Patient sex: M
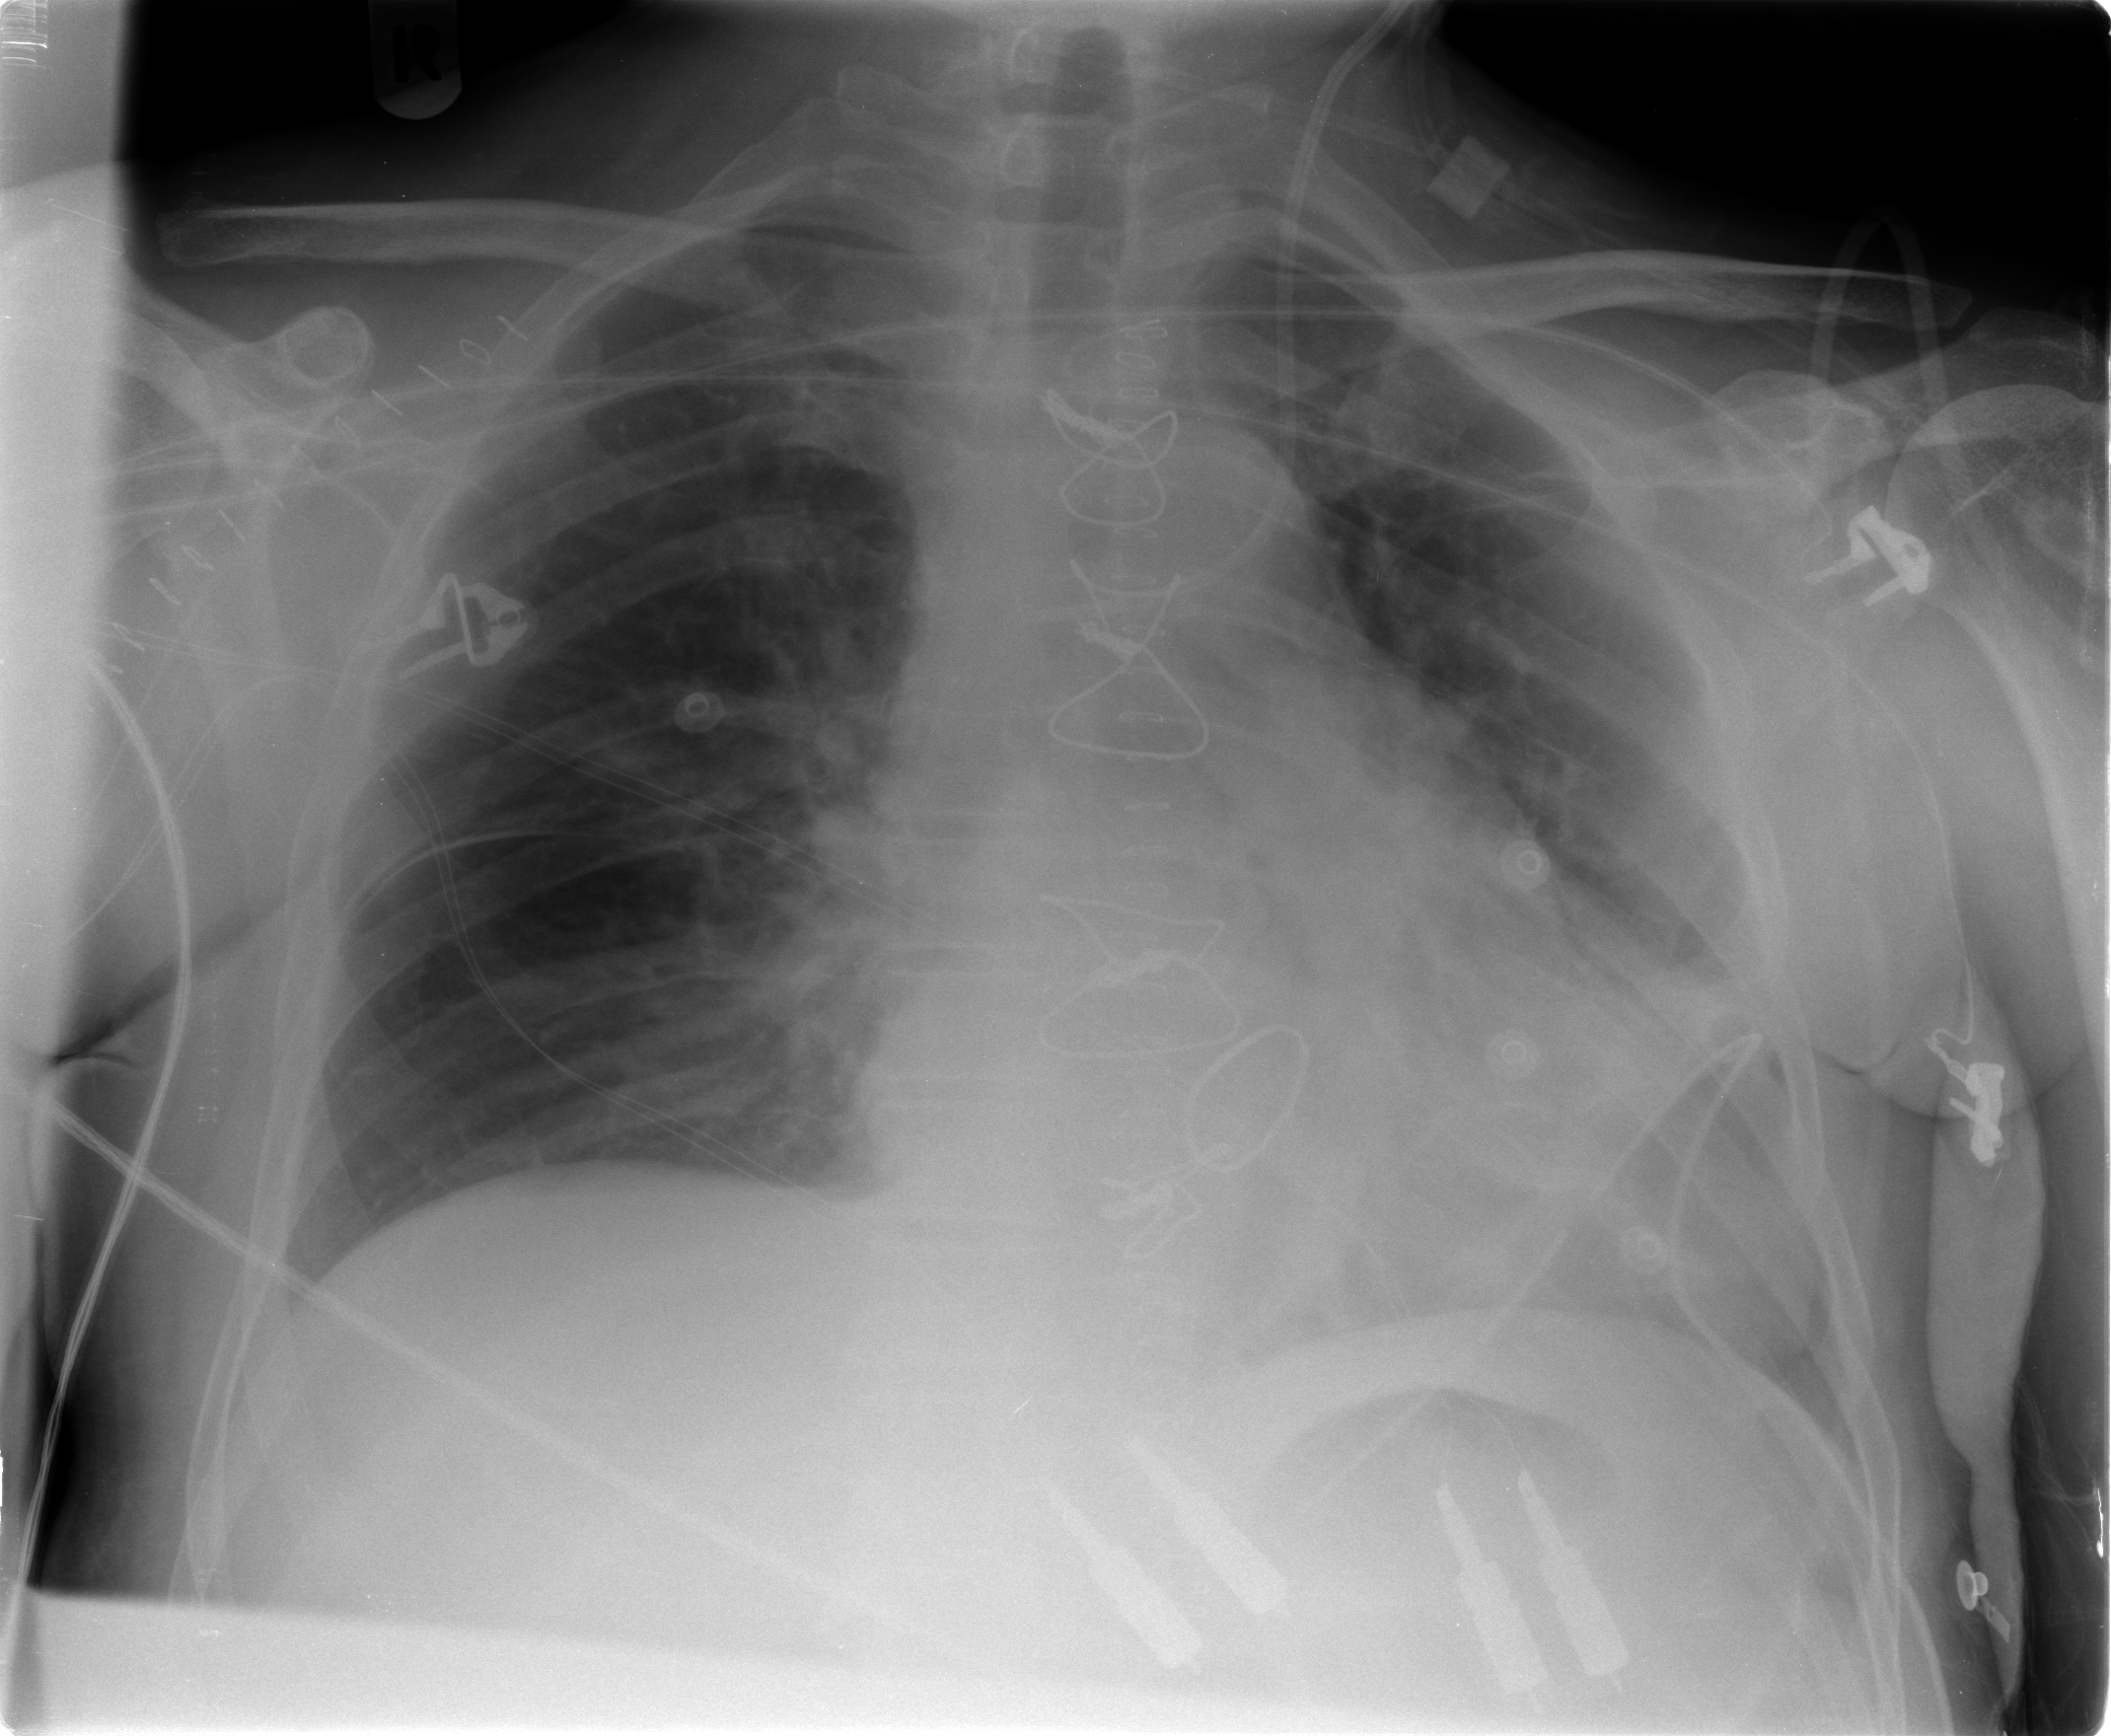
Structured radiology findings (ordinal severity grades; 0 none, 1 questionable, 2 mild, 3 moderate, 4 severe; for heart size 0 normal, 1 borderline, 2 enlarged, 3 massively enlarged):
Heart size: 2
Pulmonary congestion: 2
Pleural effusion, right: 0
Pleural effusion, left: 2
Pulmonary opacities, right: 0
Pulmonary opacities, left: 1
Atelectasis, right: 1
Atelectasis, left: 2